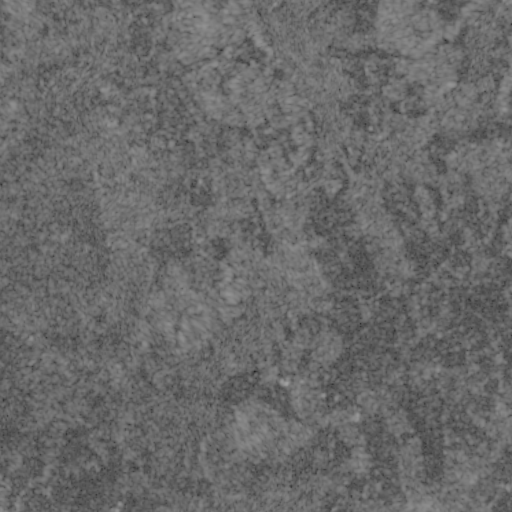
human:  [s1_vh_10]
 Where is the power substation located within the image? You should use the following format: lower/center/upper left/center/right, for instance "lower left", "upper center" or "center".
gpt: The power substation is located in the lower right of the image.
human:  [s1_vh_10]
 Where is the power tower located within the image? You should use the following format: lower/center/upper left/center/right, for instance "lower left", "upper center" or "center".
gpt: The power tower is located in the lower right of the image.
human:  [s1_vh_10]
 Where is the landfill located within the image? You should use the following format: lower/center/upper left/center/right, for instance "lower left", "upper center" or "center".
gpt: There is no landfill in the image.

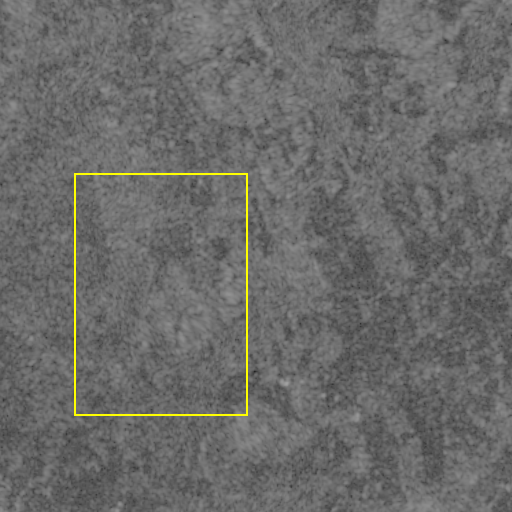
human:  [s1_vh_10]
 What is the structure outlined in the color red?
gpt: There is no red outline.
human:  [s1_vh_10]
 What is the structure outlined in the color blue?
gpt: There is no structure outlined in blue.